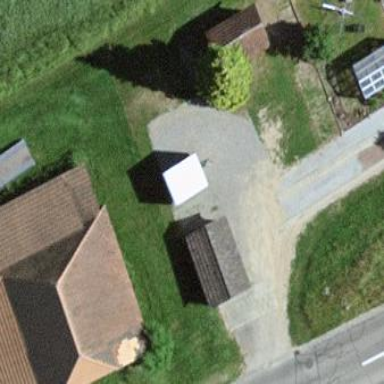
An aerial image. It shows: Rural barn.